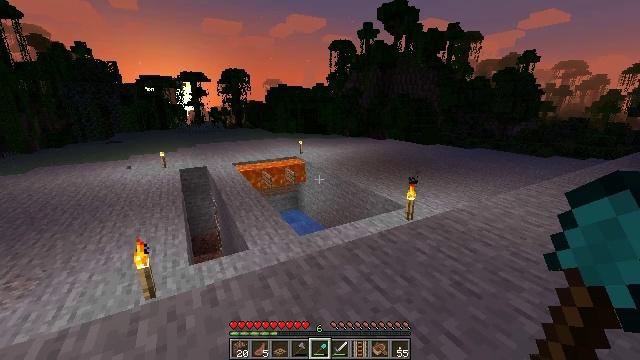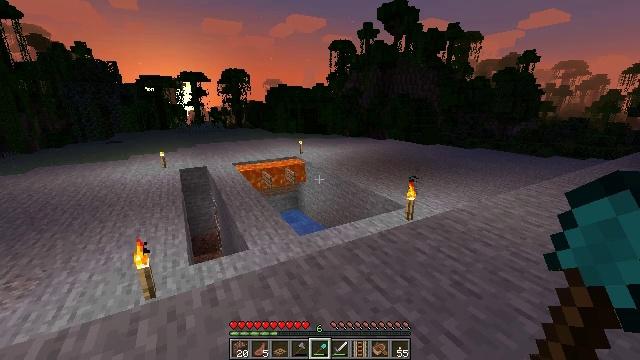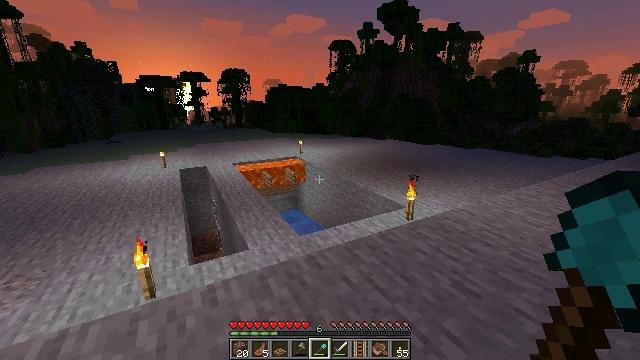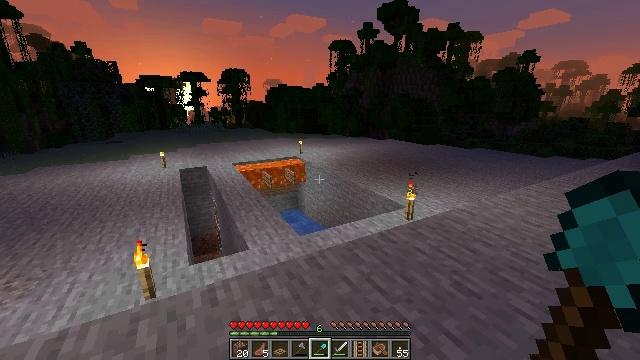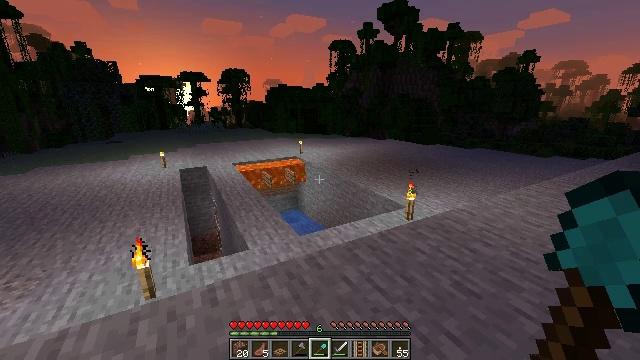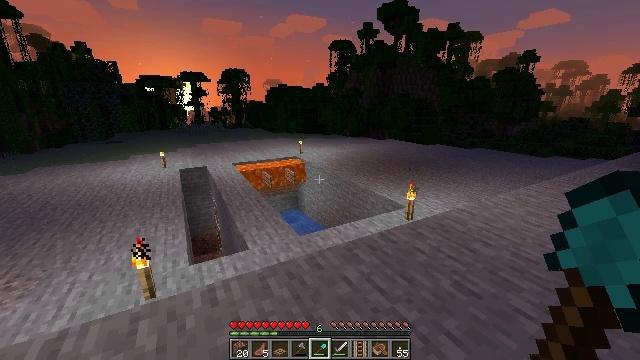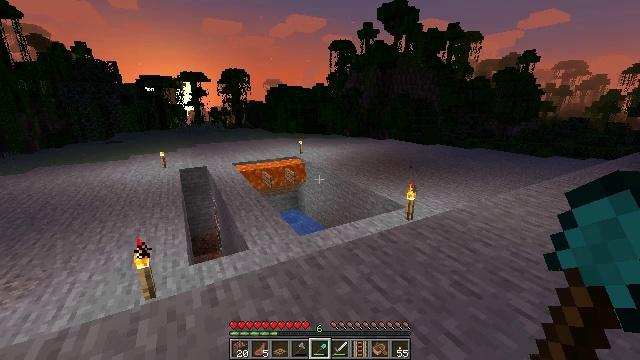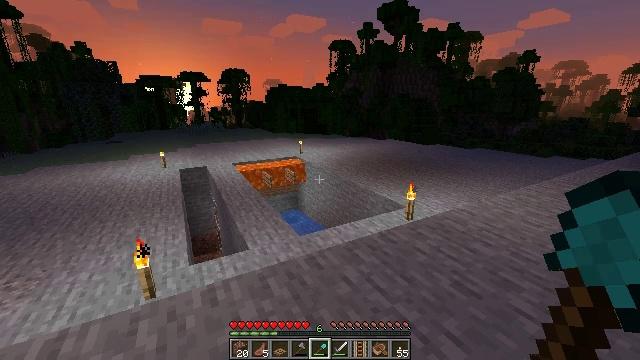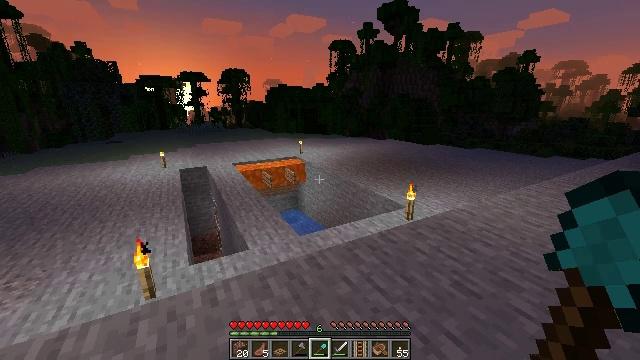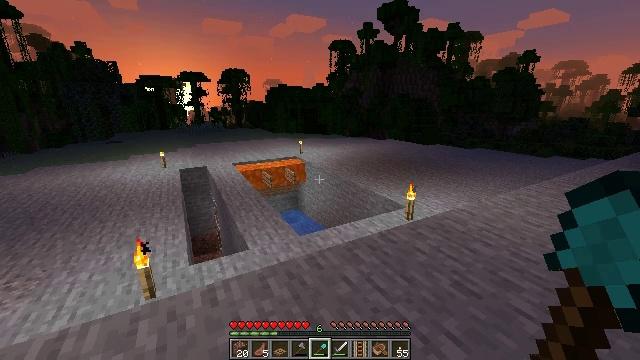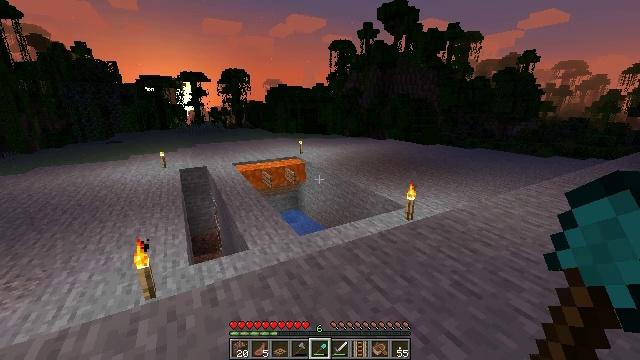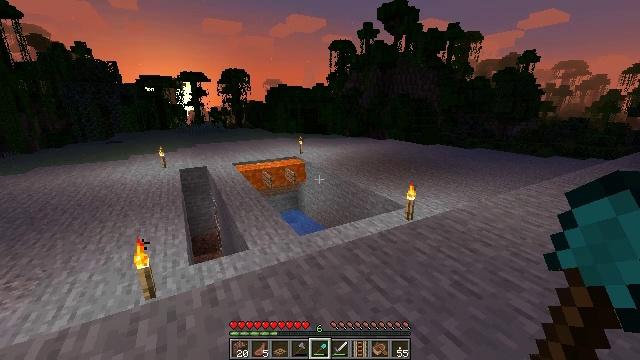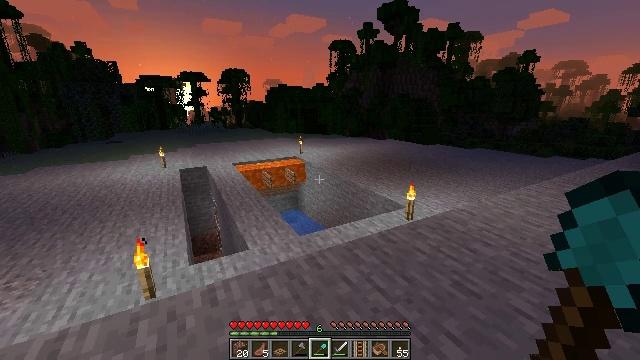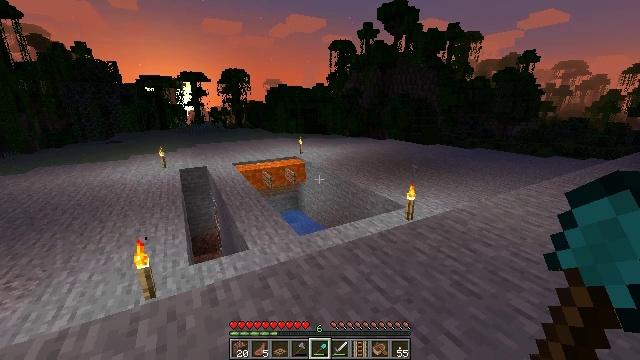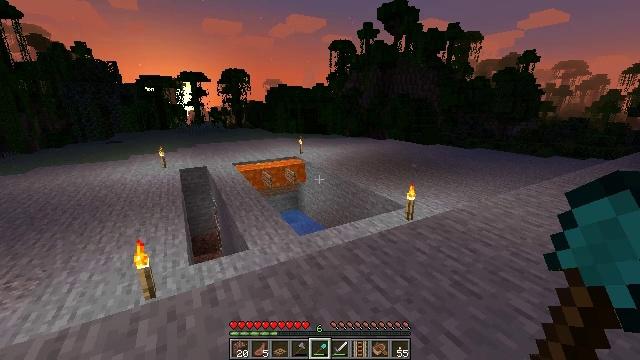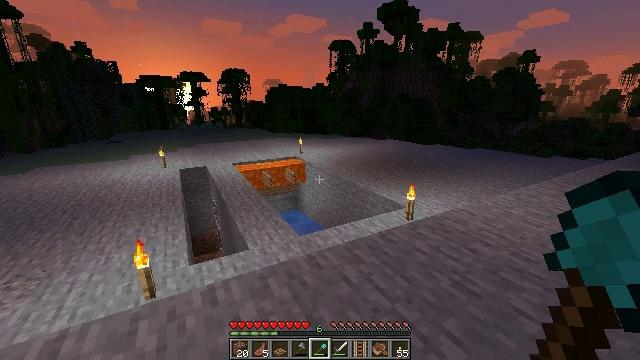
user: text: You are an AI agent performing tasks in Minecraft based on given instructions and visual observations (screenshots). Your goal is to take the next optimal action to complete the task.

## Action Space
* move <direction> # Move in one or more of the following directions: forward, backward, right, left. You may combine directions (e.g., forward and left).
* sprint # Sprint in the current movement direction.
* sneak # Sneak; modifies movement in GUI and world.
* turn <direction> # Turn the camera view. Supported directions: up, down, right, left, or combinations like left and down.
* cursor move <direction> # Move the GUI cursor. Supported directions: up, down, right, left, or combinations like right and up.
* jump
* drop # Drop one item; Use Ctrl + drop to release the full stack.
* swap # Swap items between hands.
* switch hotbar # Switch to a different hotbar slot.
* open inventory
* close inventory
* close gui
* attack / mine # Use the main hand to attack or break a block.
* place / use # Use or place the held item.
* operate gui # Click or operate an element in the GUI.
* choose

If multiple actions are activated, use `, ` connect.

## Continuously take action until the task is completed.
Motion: motion action
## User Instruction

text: Collect the poppy by clicking on it.
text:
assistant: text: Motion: no_op
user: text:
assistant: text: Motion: no_op
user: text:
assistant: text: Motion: no_op
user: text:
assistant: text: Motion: no_op
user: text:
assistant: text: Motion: no_op
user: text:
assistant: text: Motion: no_op
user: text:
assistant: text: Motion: no_op
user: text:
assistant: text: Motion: no_op
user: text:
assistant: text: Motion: no_op
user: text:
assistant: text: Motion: no_op
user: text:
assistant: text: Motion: no_op
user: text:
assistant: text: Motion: no_op
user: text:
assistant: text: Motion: no_op
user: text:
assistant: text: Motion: no_op
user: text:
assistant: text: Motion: no_op
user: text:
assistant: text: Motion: no_op
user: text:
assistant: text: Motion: no_op
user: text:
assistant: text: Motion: no_op
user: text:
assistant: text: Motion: no_op
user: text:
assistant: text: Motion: no_op
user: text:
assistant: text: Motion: no_op
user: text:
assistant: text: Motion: no_op
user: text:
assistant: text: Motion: no_op
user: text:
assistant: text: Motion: no_op
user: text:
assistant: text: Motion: no_op
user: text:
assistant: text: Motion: no_op
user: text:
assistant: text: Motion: no_op
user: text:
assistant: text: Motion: no_op
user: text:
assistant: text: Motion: no_op
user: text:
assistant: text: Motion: no_op